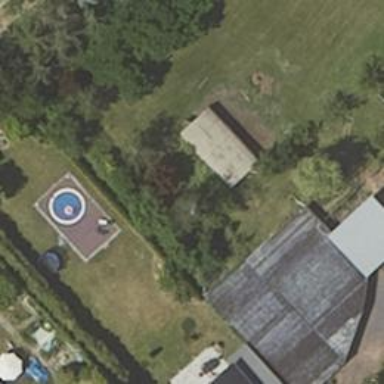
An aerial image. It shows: Shed.